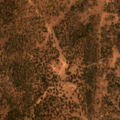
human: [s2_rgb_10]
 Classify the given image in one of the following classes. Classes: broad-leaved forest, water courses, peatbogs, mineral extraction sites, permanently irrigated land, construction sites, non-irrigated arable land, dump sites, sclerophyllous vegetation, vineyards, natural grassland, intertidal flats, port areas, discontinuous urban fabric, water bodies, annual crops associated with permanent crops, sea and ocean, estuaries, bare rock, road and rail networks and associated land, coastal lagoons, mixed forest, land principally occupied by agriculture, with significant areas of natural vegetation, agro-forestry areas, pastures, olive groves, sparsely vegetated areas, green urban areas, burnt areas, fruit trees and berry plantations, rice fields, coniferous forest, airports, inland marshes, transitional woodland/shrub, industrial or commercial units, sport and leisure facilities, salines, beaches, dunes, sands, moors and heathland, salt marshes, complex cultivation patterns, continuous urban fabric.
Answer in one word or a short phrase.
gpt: agro-forestry areas